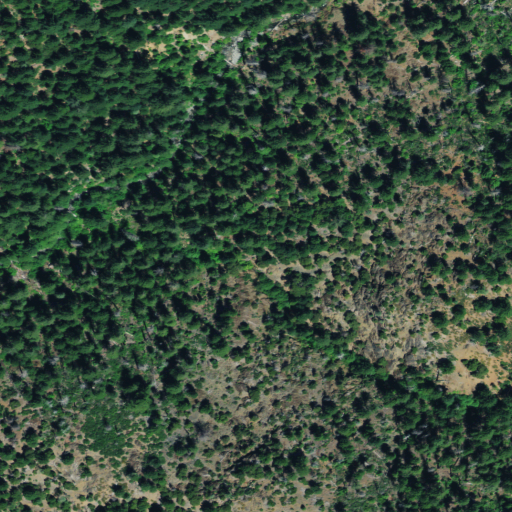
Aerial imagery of valley in California named Noonan Gulch containing evergreen forest and shrub